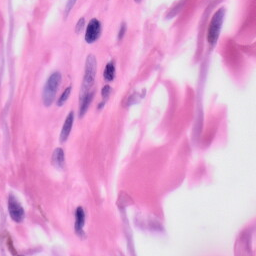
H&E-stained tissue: Skin